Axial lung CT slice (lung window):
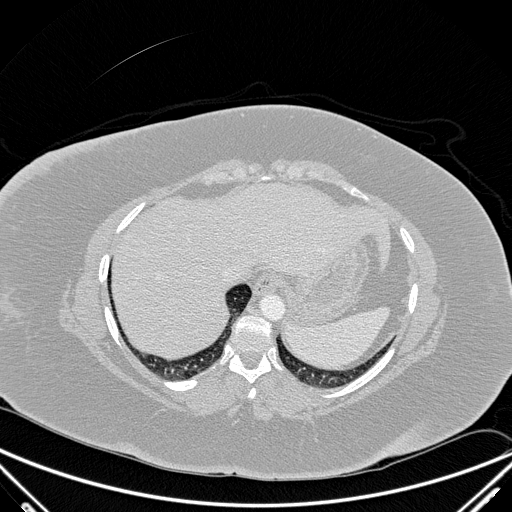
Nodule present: no